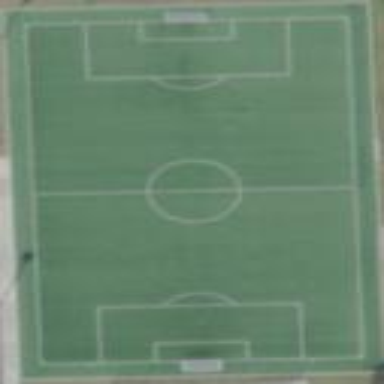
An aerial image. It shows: Soccer pitch for outdoor sports and leisure activities.